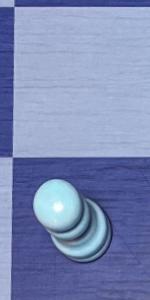
Label: Pawn_White